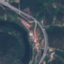
Land use / land cover: Highway